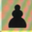
Piece: bP